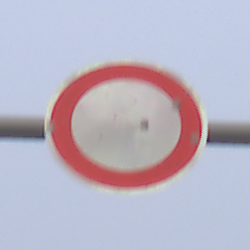
Verkehrszeichen: VerbotFahrzeugeAllerArt
Umgebung: Outdoor, RoadRail
Tageszeit: MorningAfternoon
Wetter: Overcast
Licht: Natural
Jahreszeit: NotSpecified
Kontrast: LowContrast